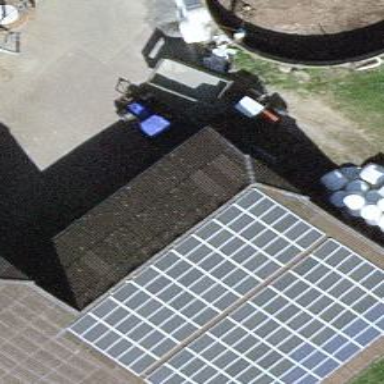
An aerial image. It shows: Solar power generator utilizing photovoltaic technology with solar photovoltaic panels.